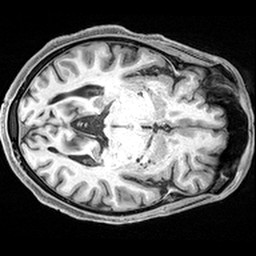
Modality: T1w
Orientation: axial
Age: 70
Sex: male
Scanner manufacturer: siemens
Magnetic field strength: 3 T
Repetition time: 2.4 s
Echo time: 0.0022 s